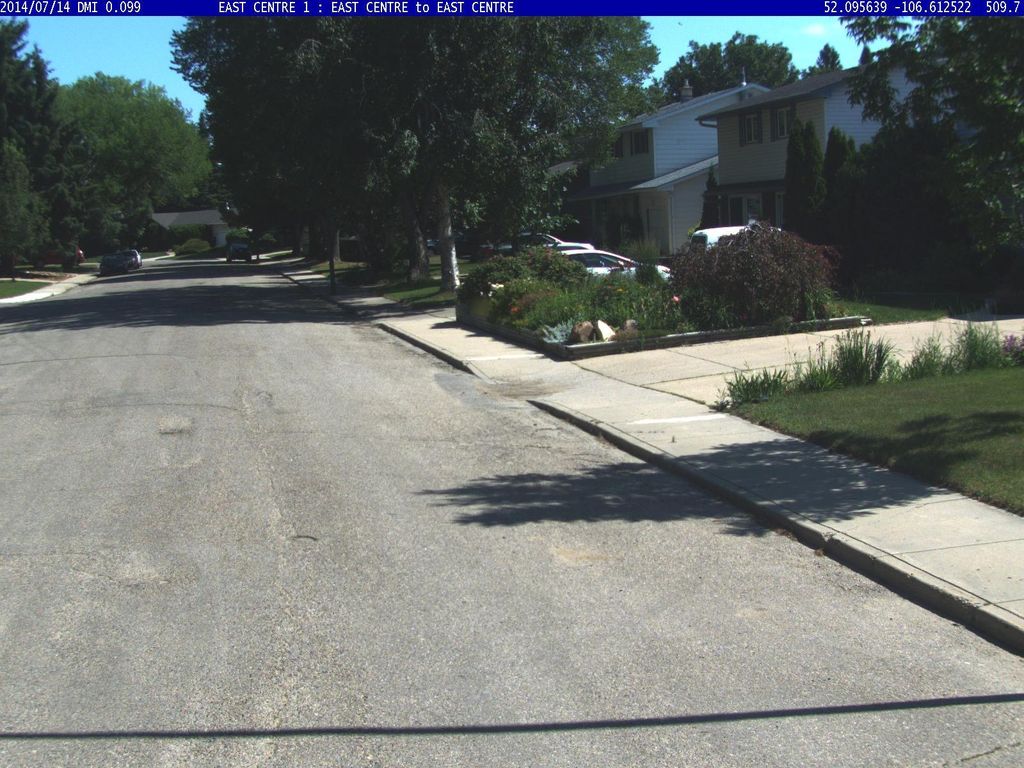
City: saskatoon